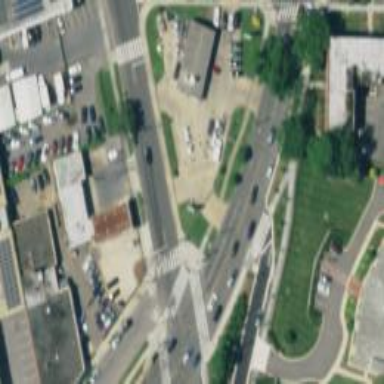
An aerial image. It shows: Sidewalk.